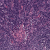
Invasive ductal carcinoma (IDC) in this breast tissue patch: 0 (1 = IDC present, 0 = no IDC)